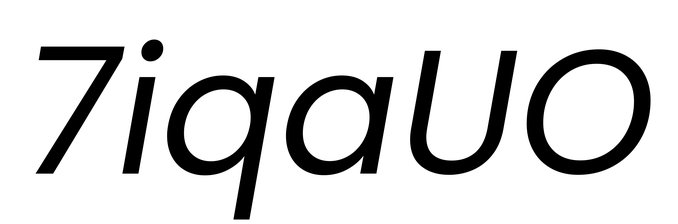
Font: Poppins-Italic